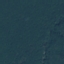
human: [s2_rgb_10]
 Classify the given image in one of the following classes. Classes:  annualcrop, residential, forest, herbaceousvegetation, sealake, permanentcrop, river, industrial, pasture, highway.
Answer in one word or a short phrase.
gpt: Forest